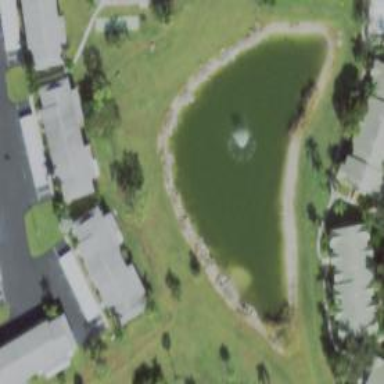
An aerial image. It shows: Peaceful pond surrounded by nature.